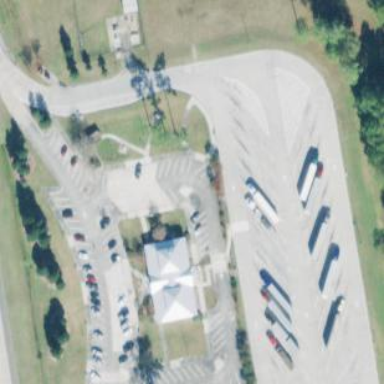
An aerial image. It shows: Concrete parking area.